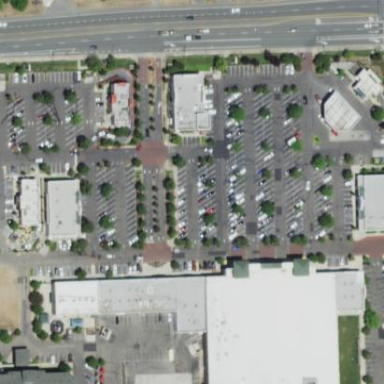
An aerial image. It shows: Parking area with surface.